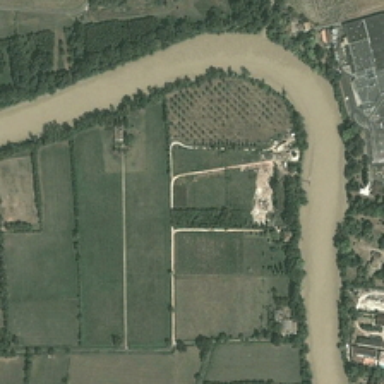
There is an area around the river .